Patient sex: M
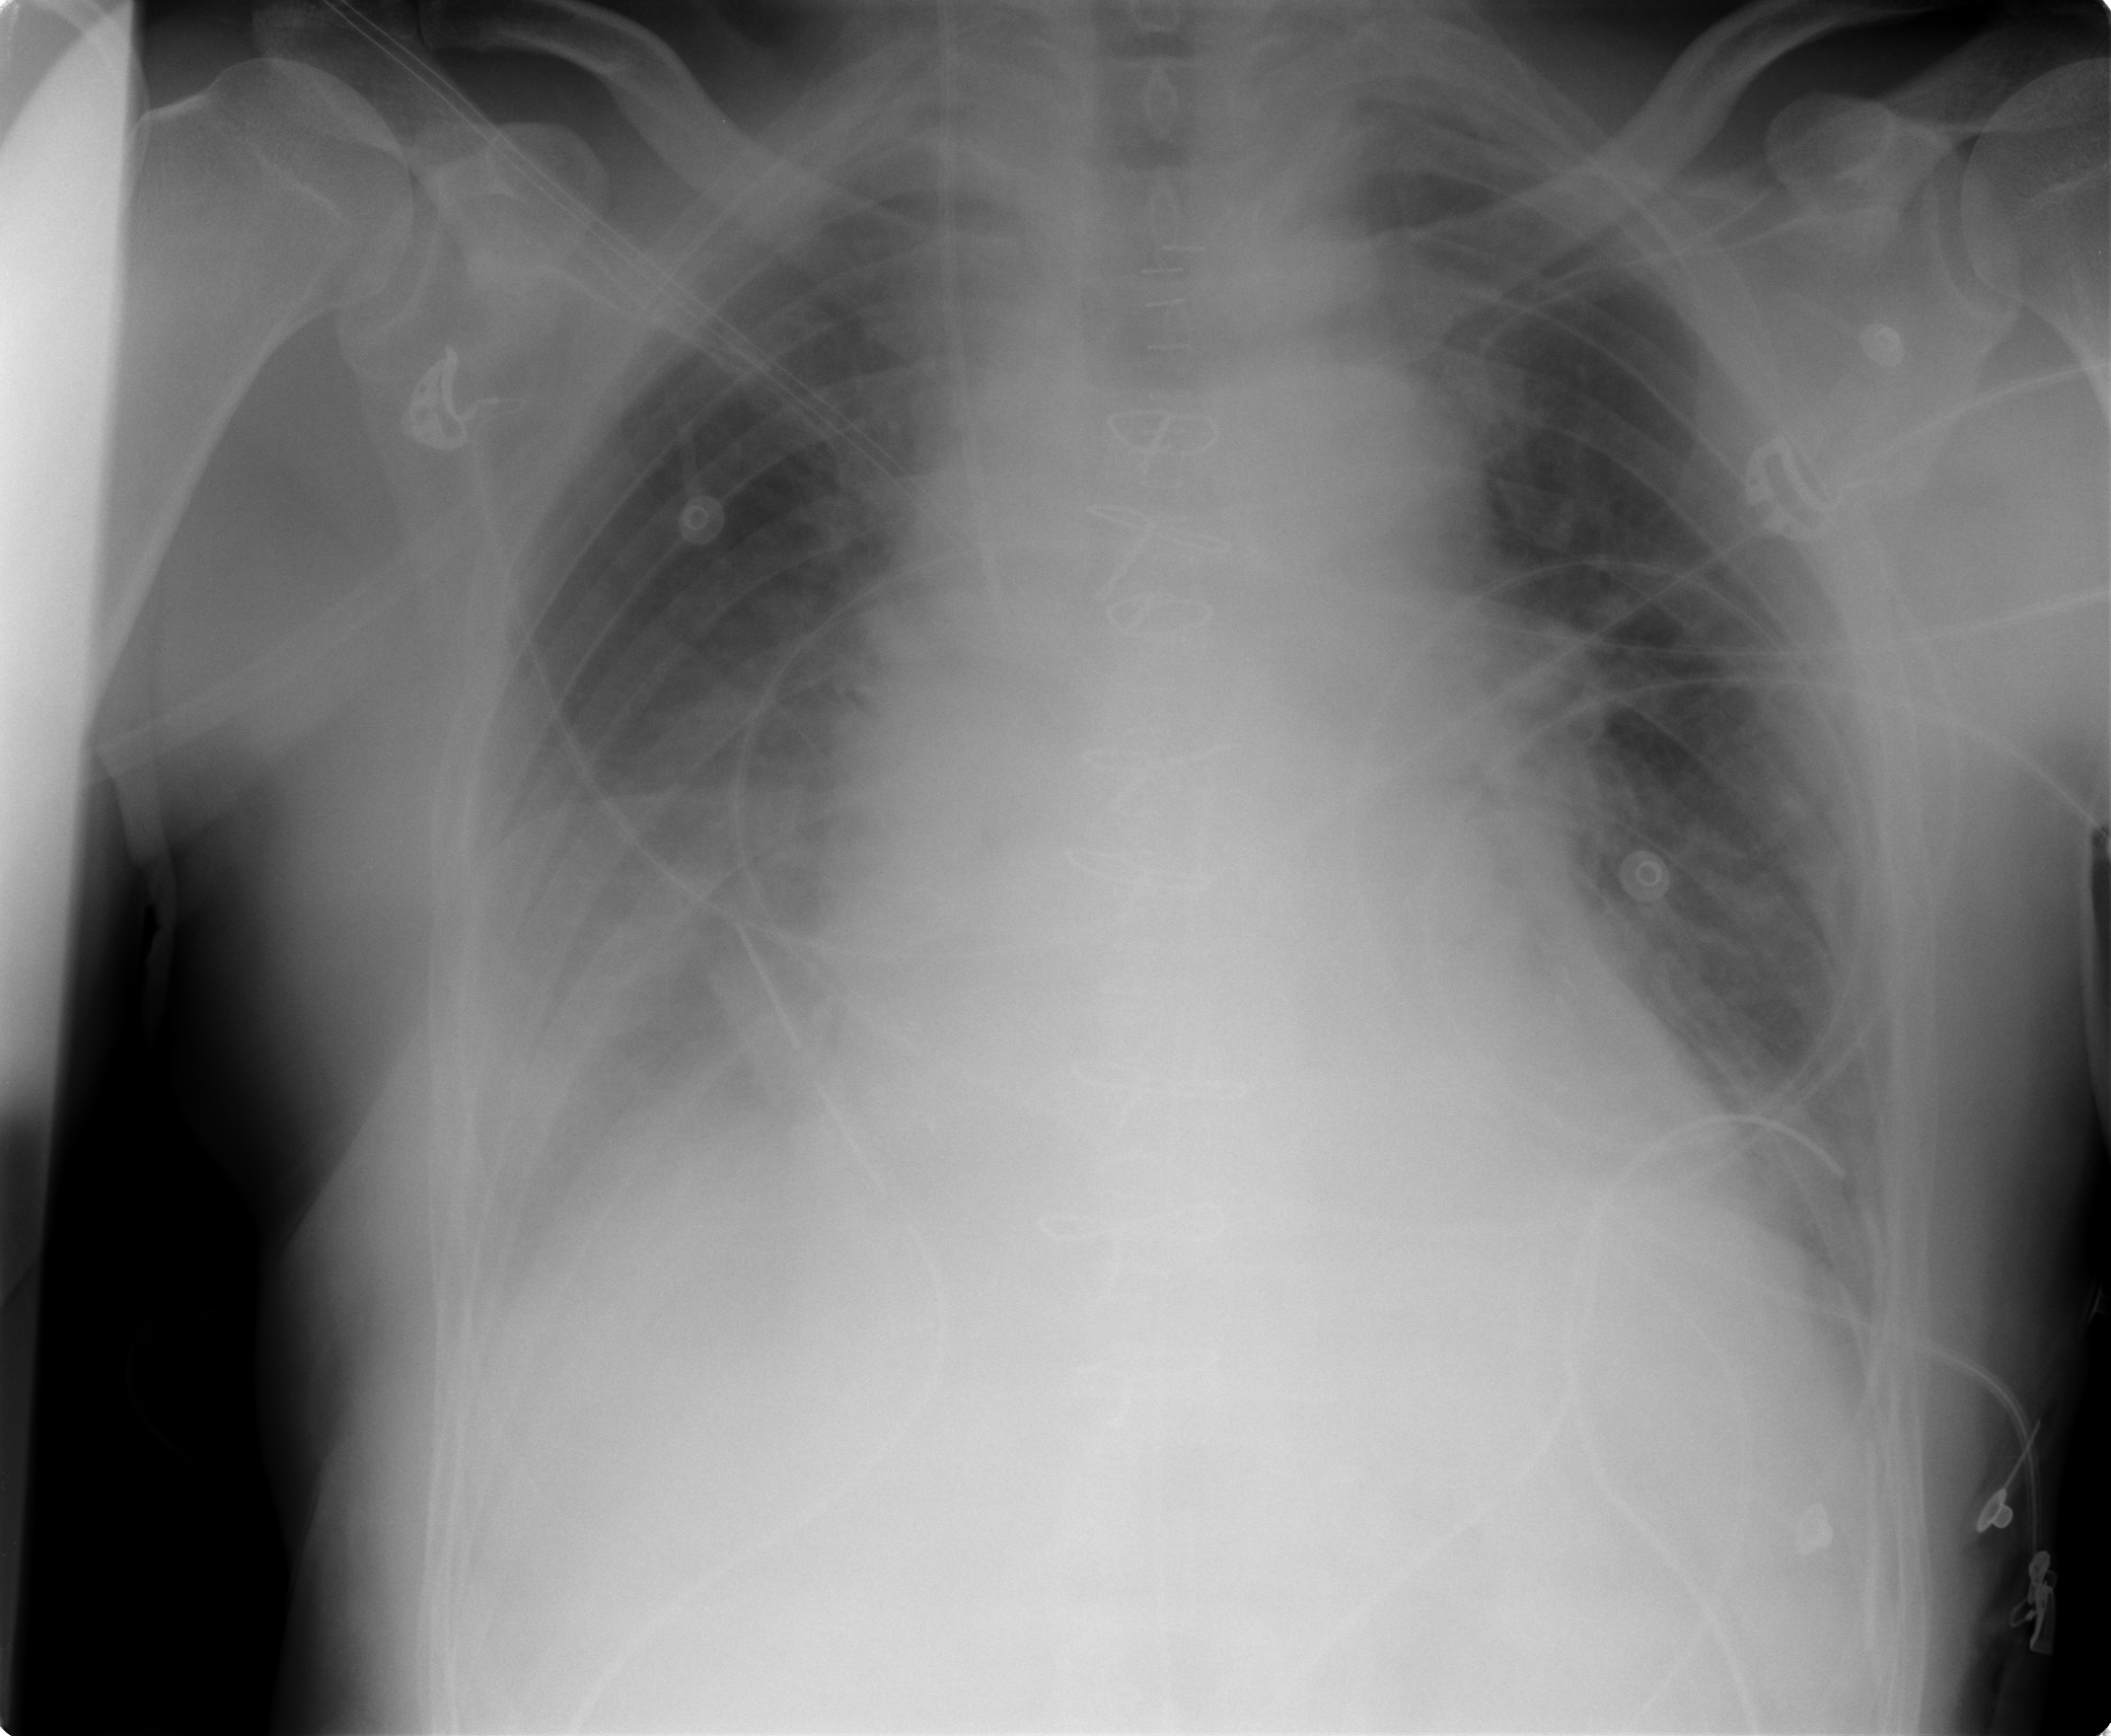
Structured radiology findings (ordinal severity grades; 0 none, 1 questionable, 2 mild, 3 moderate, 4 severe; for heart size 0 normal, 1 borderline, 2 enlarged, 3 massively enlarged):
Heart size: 2
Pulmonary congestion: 3
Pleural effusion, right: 3
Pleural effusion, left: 2
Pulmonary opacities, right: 0
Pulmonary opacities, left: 2
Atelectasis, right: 2
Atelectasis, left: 2